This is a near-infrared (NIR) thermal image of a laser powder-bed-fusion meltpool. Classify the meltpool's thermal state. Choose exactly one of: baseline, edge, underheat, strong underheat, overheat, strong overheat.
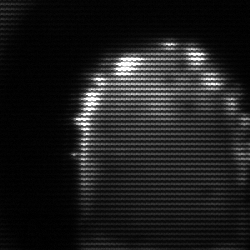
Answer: baseline